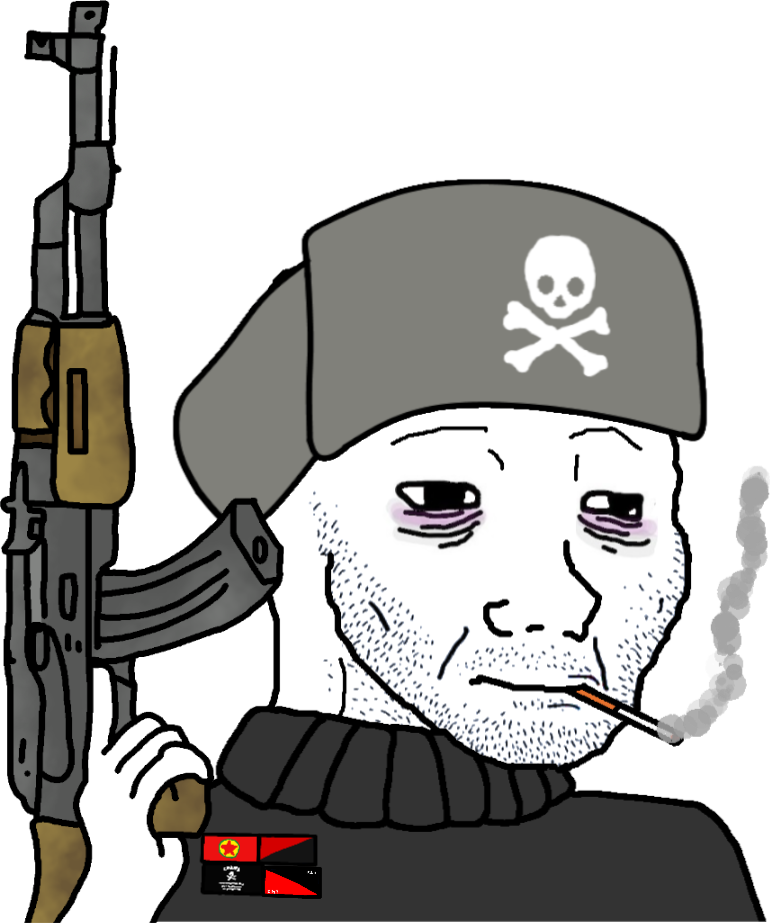
Label: 5_Doomer